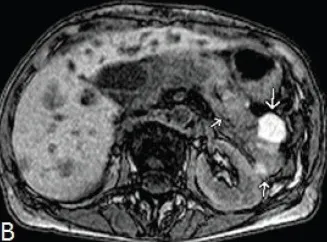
B) Magnetic resonance imaging, T1 weighted sequence, without contrast demonstrates hypointense focal images and others of different sizes which are hyperintense (arrows).
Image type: radiology (mri)